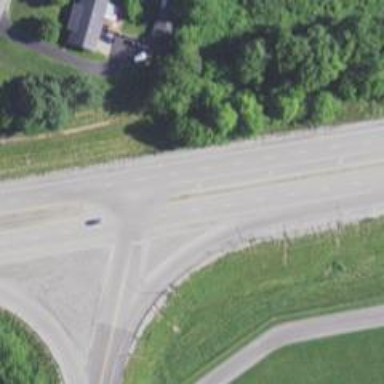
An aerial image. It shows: Trunk link highway with asphalt surface.